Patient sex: F
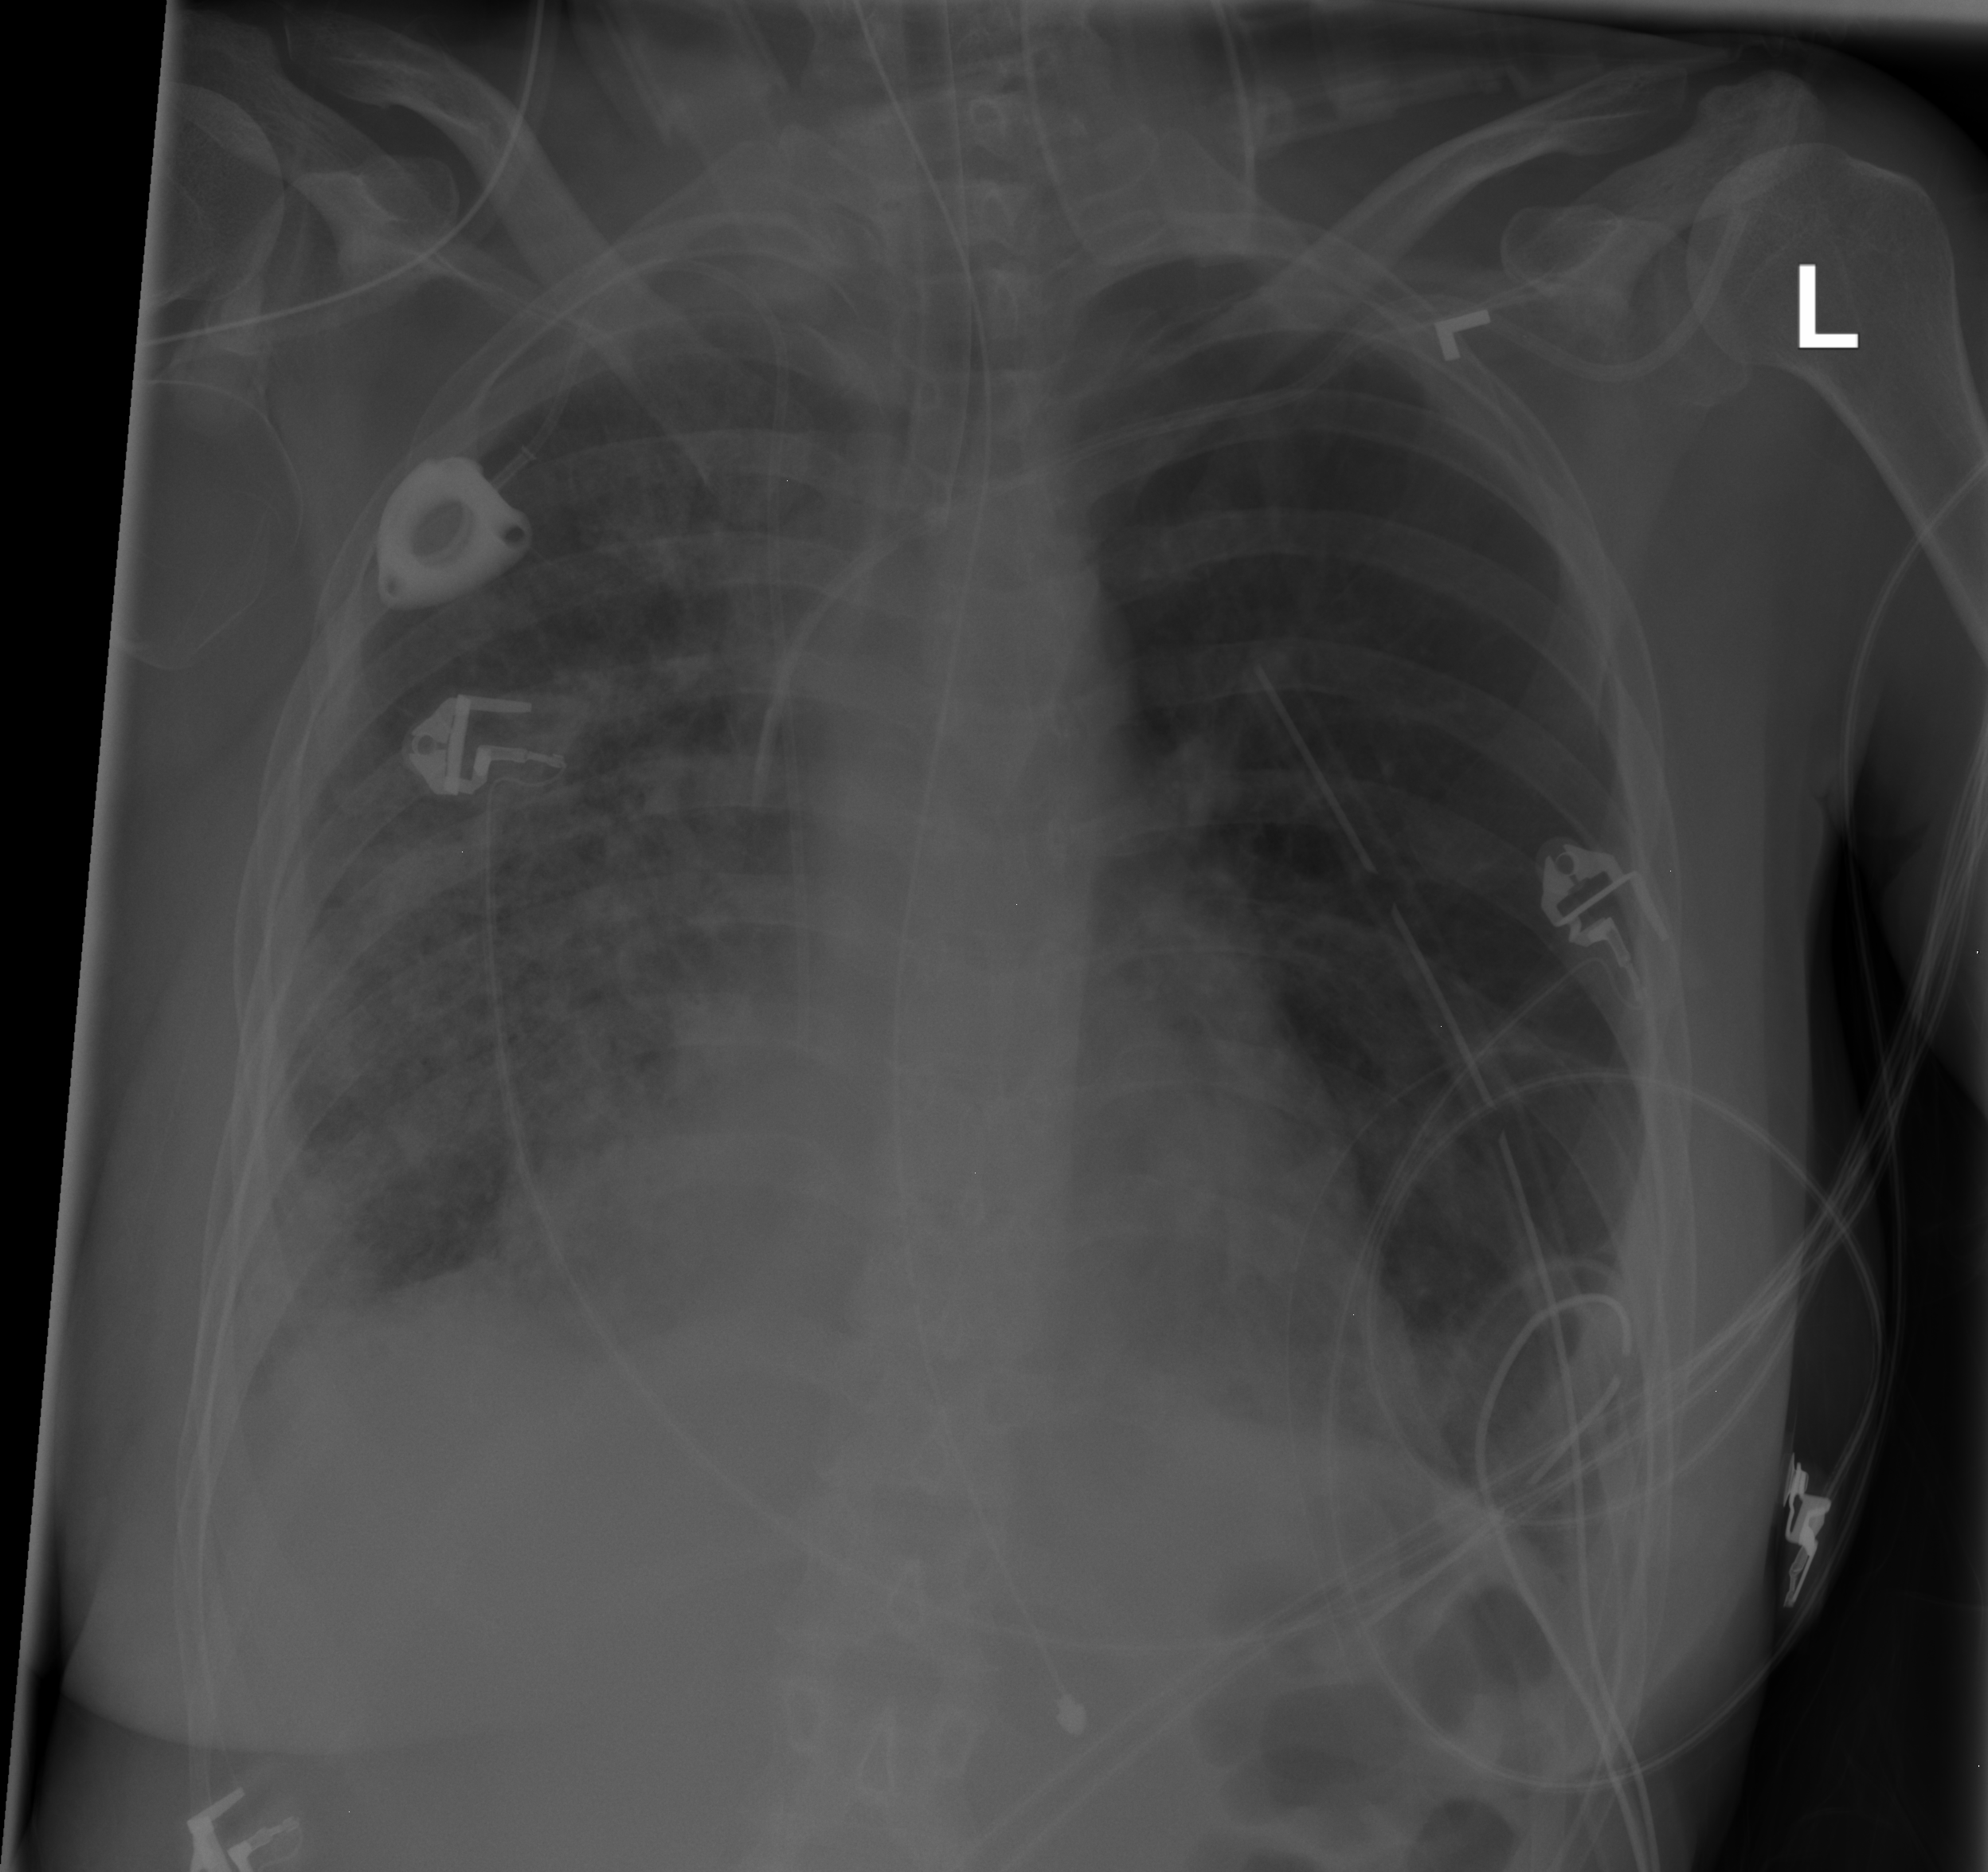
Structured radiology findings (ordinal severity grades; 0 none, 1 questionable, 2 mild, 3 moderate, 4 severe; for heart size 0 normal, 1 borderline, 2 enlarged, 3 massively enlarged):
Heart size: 0
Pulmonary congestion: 0
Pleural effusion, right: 2
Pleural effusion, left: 0
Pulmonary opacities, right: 2
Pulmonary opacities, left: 3
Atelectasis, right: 2
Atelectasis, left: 2